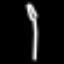
Label: fork